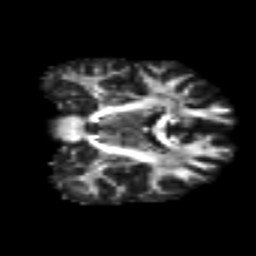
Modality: FA
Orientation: coronal
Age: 37
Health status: ill
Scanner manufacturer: philips
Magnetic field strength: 3 T
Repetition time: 9 s
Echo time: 0.127 s